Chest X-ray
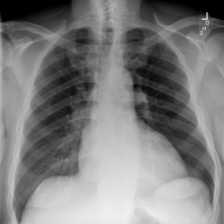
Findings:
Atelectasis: negative
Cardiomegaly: negative
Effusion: negative
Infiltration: negative
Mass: negative
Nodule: negative
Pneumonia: negative
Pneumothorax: negative
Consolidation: negative
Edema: negative
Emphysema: negative
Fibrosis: negative
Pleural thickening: negative
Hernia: negative